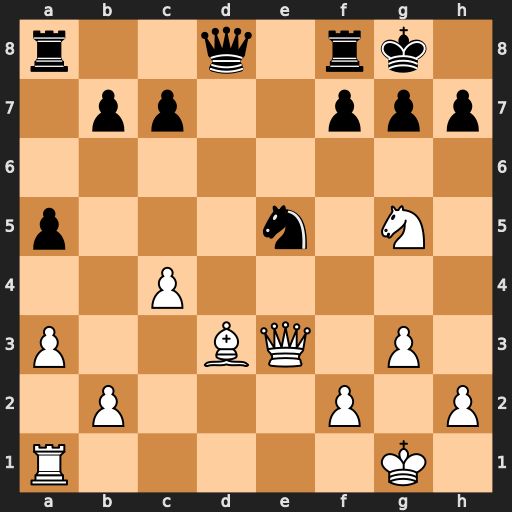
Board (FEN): r2q1rk1/1pp2ppp/8/p3n1N1/2P5/P2BQ1P1/1P3P1P/R5K1
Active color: w
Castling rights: -
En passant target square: -
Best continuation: Bxh7+ Kh8 Qxe5